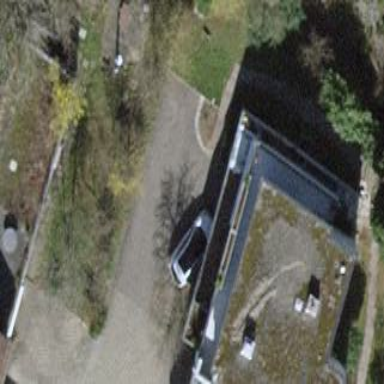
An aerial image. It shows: Terrace building with flat roof.